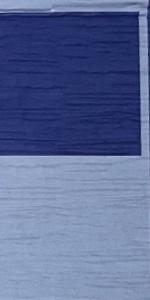
Label: Empty